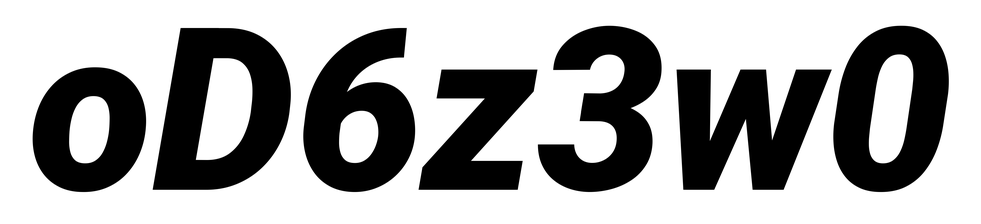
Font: Roboto-Italic_Black_Italic